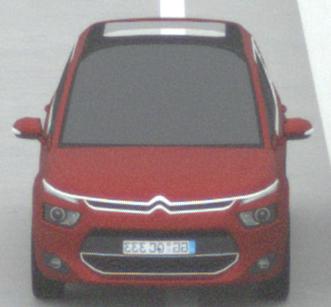
Make: Citroen
Model: Grand C4 Picasso VTi 120
Detailed model: Grand C4 Picasso (II)
Model produced from: 2013/10
Model produced until: 2015/02
Doors: 5
Color: red
Road condition: dry road
Daytime: midday
Contrast: low contrast